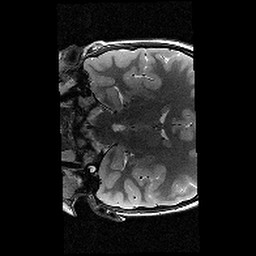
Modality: T2w
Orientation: coronal
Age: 11
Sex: female
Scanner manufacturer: siemens
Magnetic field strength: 3 T
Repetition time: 9.23 s
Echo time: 0.067 s